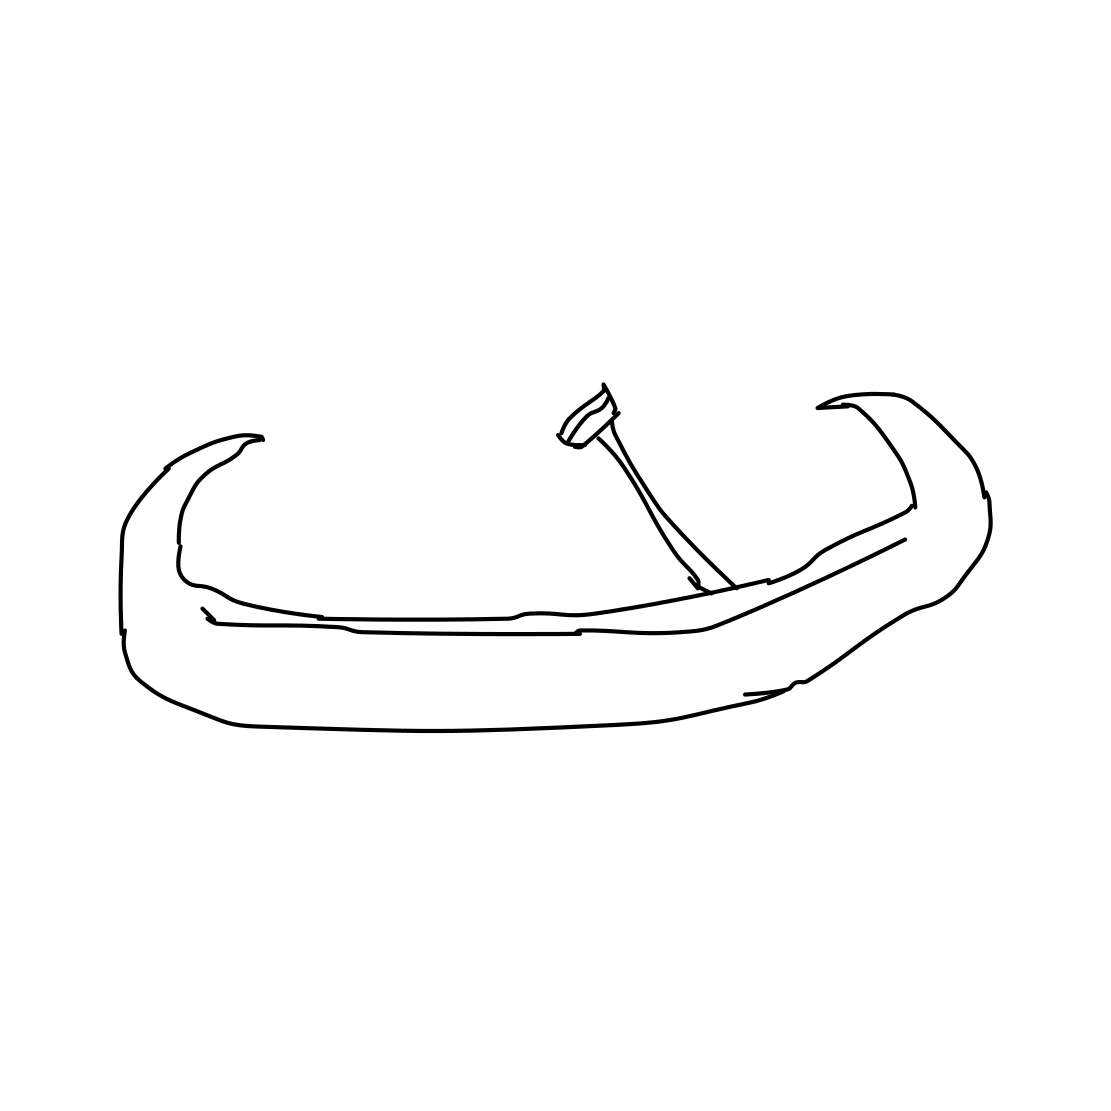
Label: canoe